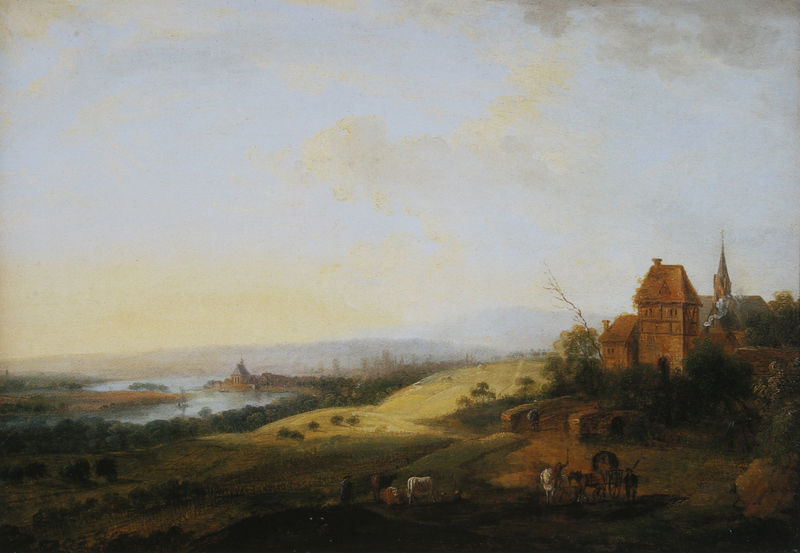
Titel: Ansicht von Kostheim und Mainz von Hochheim aus
Künstler: (Johann) Georg Schneider
Standort: Mainz
Institution: Landesmuseum
Schlagwörter: baum, blau, dunkel, gemälde, himmel, mann, meer, schatten, wasser, weiß, wolken, bäume, fluss, gelb, grün, kirchturm, landschaft, menschen, ocker, see, stadt, abend, braun, grau, licht, schwarz, dach, gebäude, gras, haus, schloss, tier, tiere, weg, wiese, wolke, beige, malerei, barock, mensch, holland, niederlande, öl, bach, ebene, feld, felder, ferne, horizont, häuser, hügel, kühe, morgen, mühle, natur, vieh, weide, brücke, büsche, flach, kirche, pfad, rauch, sonne, wiesen, insel, land, pflanzen, wald, bauern, kamin, karren, pferd, pferde, reiter, turm, turmspitze, küste, schiff, sommer, ort, abhang, acker, ernte, heu, berge, hang, zug, dorf, nebel, kuh, landschaftsmalerei, bauernhof, kutsche, figuren, wagen, romantik, häuschen, staffage, grass, bauer, tor, rinder, burg, kloster, türme, diesig, himmeö, zweig, flusslandschaft, jagd, schimmel, stadttor, hügelig, walmdach, wanderer, kapelle, fachwerk, verblauung, planwagen, pferdegespann, gespann, treck, ochse, hirten, waser, verschattet, fuhrwerk, friede, pferdekutsche, distanz, mee, kirchhof, horizonz, kutsch, stad, viehtrieb, drof, kuscthe, landwirtschft, e, 1879, himmelland, wiesn, turm##haus, gmeälde